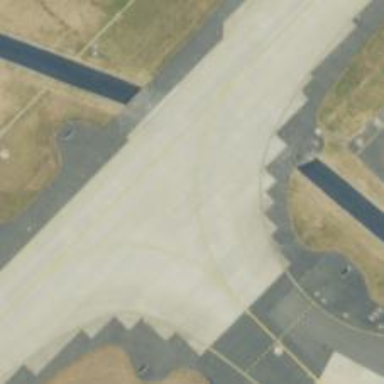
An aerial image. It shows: Asphalt taxiway in the airport.